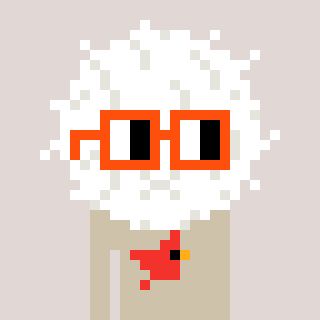
a pixel art character with square orange glasses, a cottonball-shaped head and a bege-colored body on a warm background